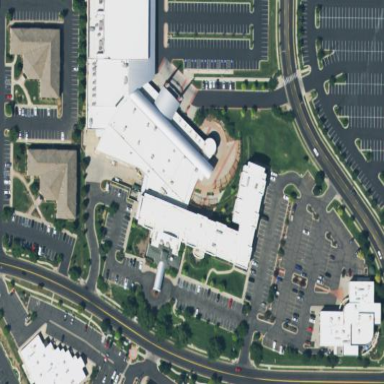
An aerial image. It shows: Community center building.